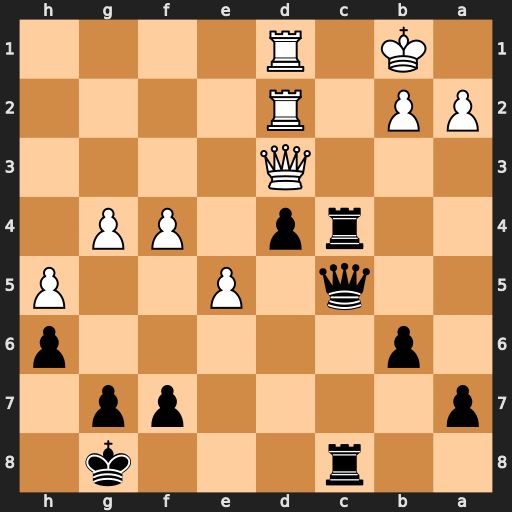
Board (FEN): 2r3k1/p4pp1/1p5p/2q1P2P/2rp1PP1/3Q4/PP1R4/1K1R4
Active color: b
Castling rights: -
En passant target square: -
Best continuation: Rc1+ Rxc1 Qxc1#